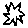
Label: star